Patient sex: M
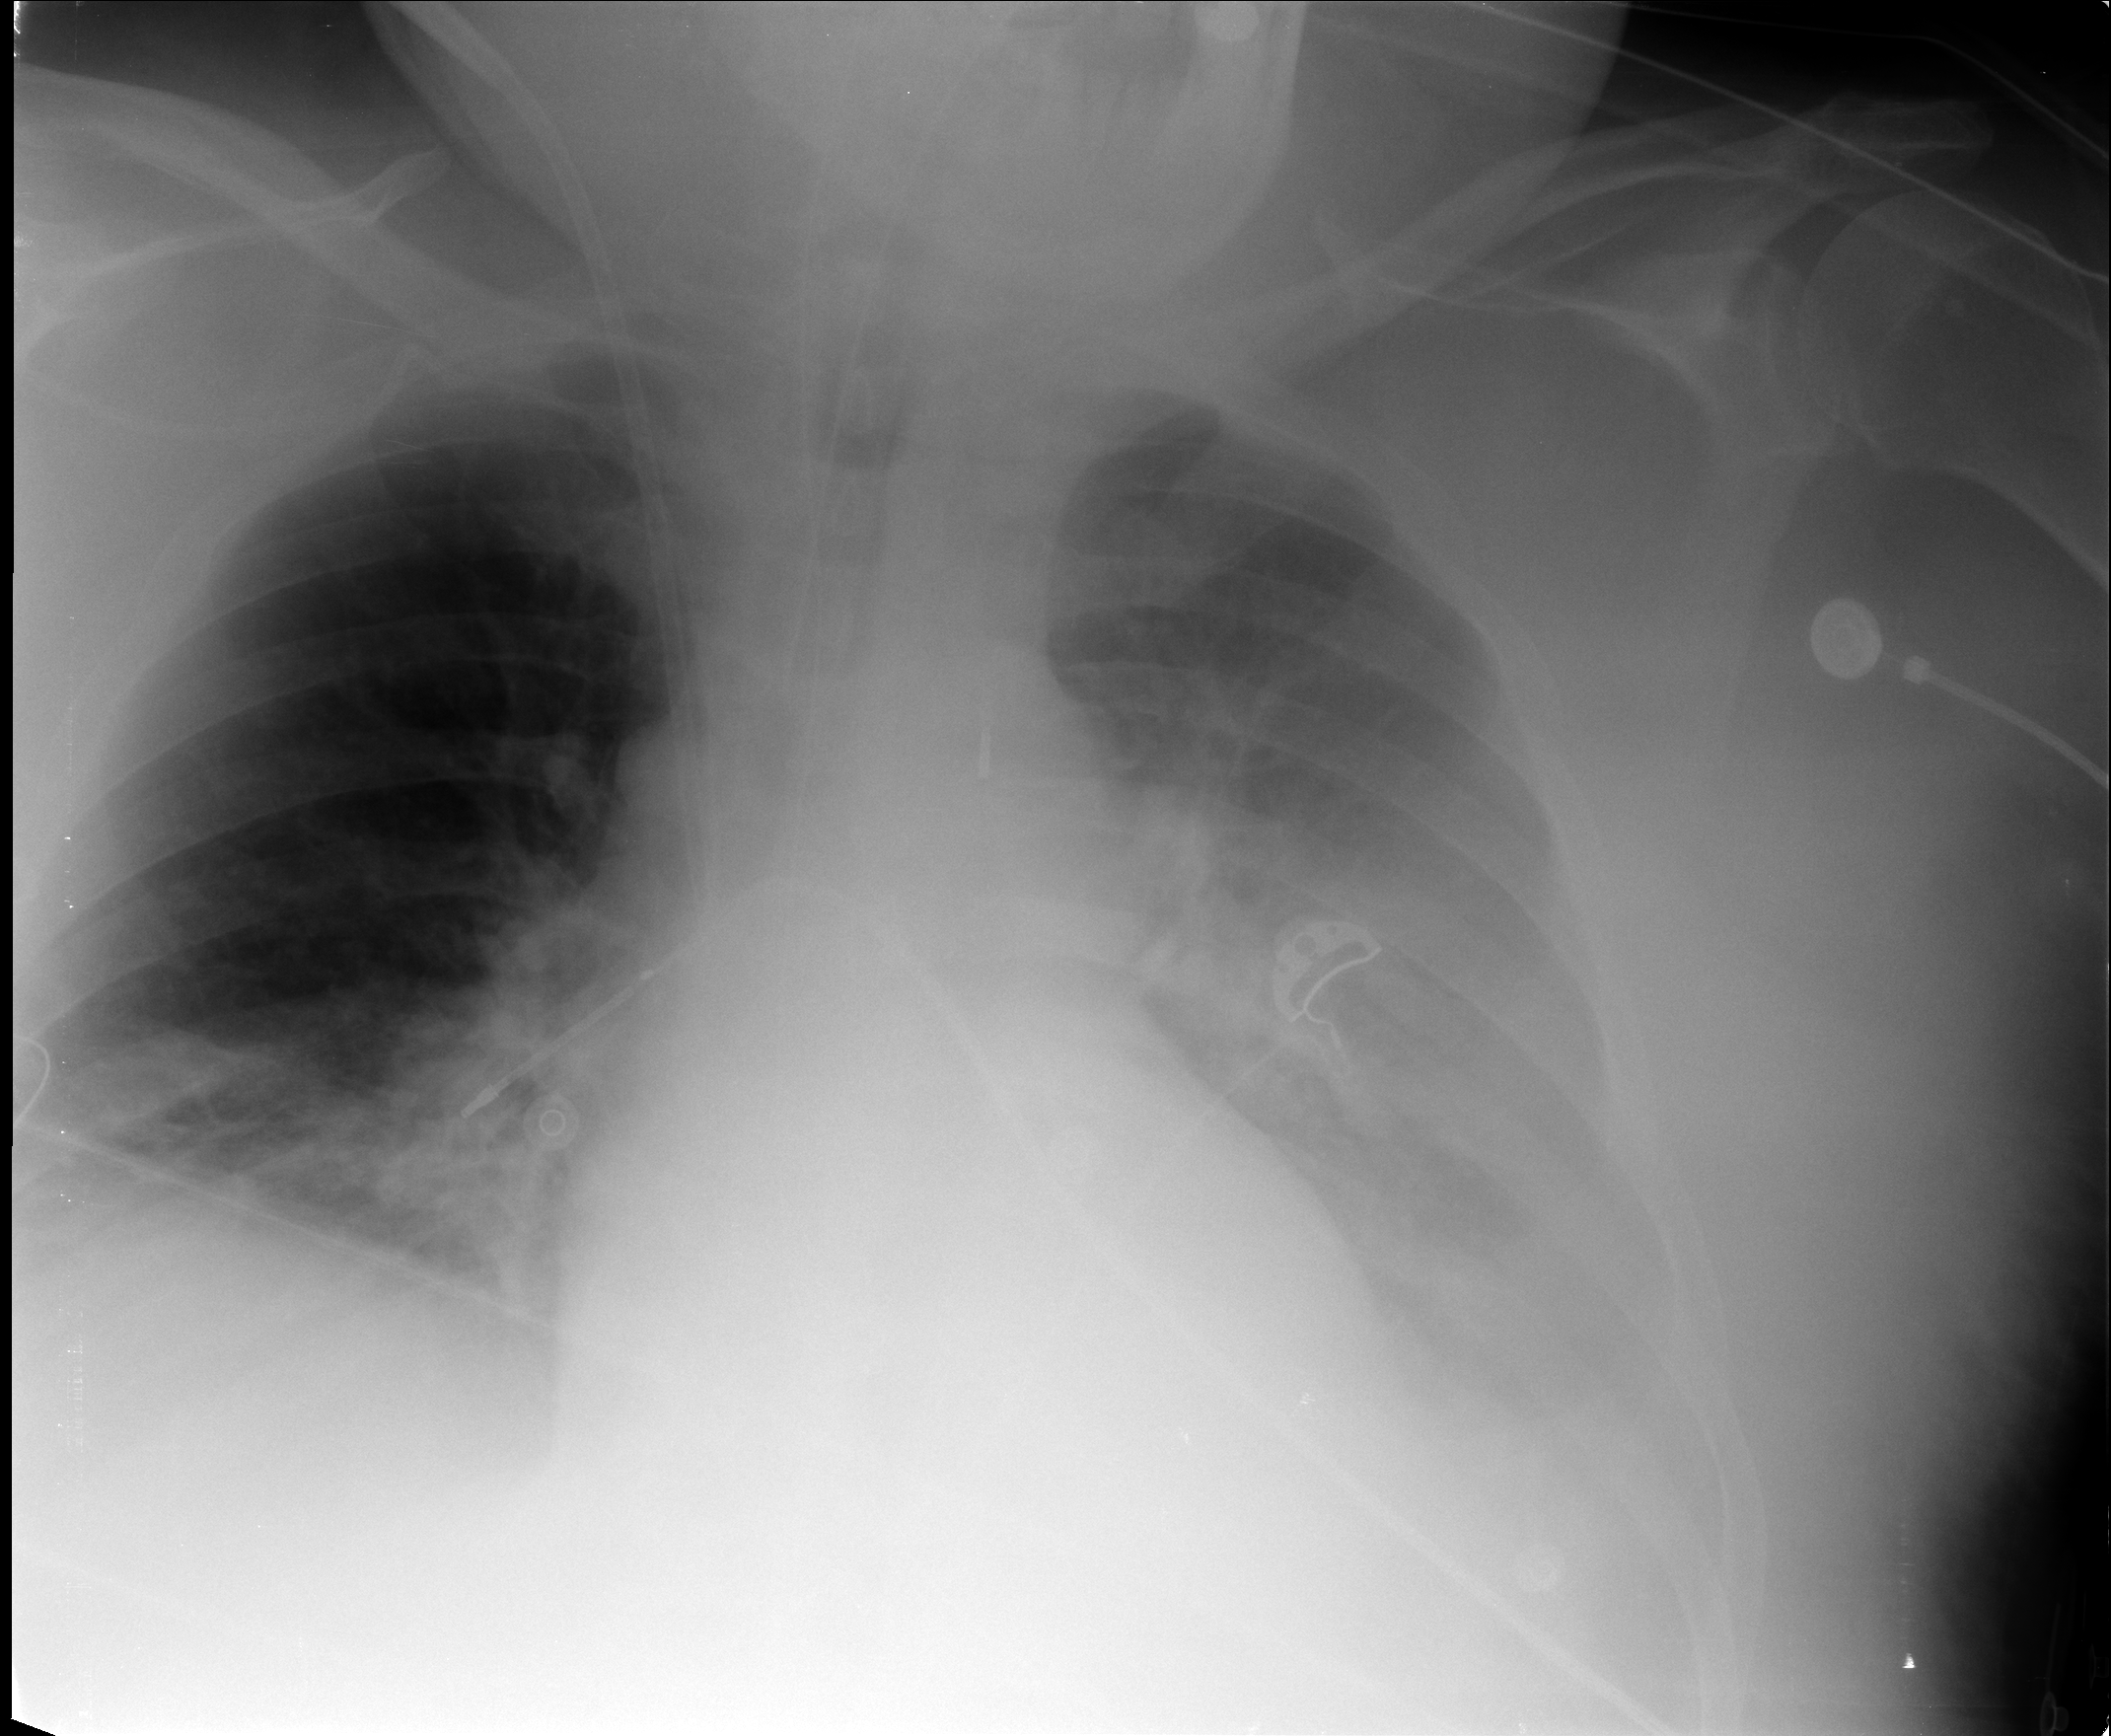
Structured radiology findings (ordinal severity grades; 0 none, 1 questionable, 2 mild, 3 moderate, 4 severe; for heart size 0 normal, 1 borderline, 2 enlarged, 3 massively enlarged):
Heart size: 0
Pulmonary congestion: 0
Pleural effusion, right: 2
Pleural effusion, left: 3
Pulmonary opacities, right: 0
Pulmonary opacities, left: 0
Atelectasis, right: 2
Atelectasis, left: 2